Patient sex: M
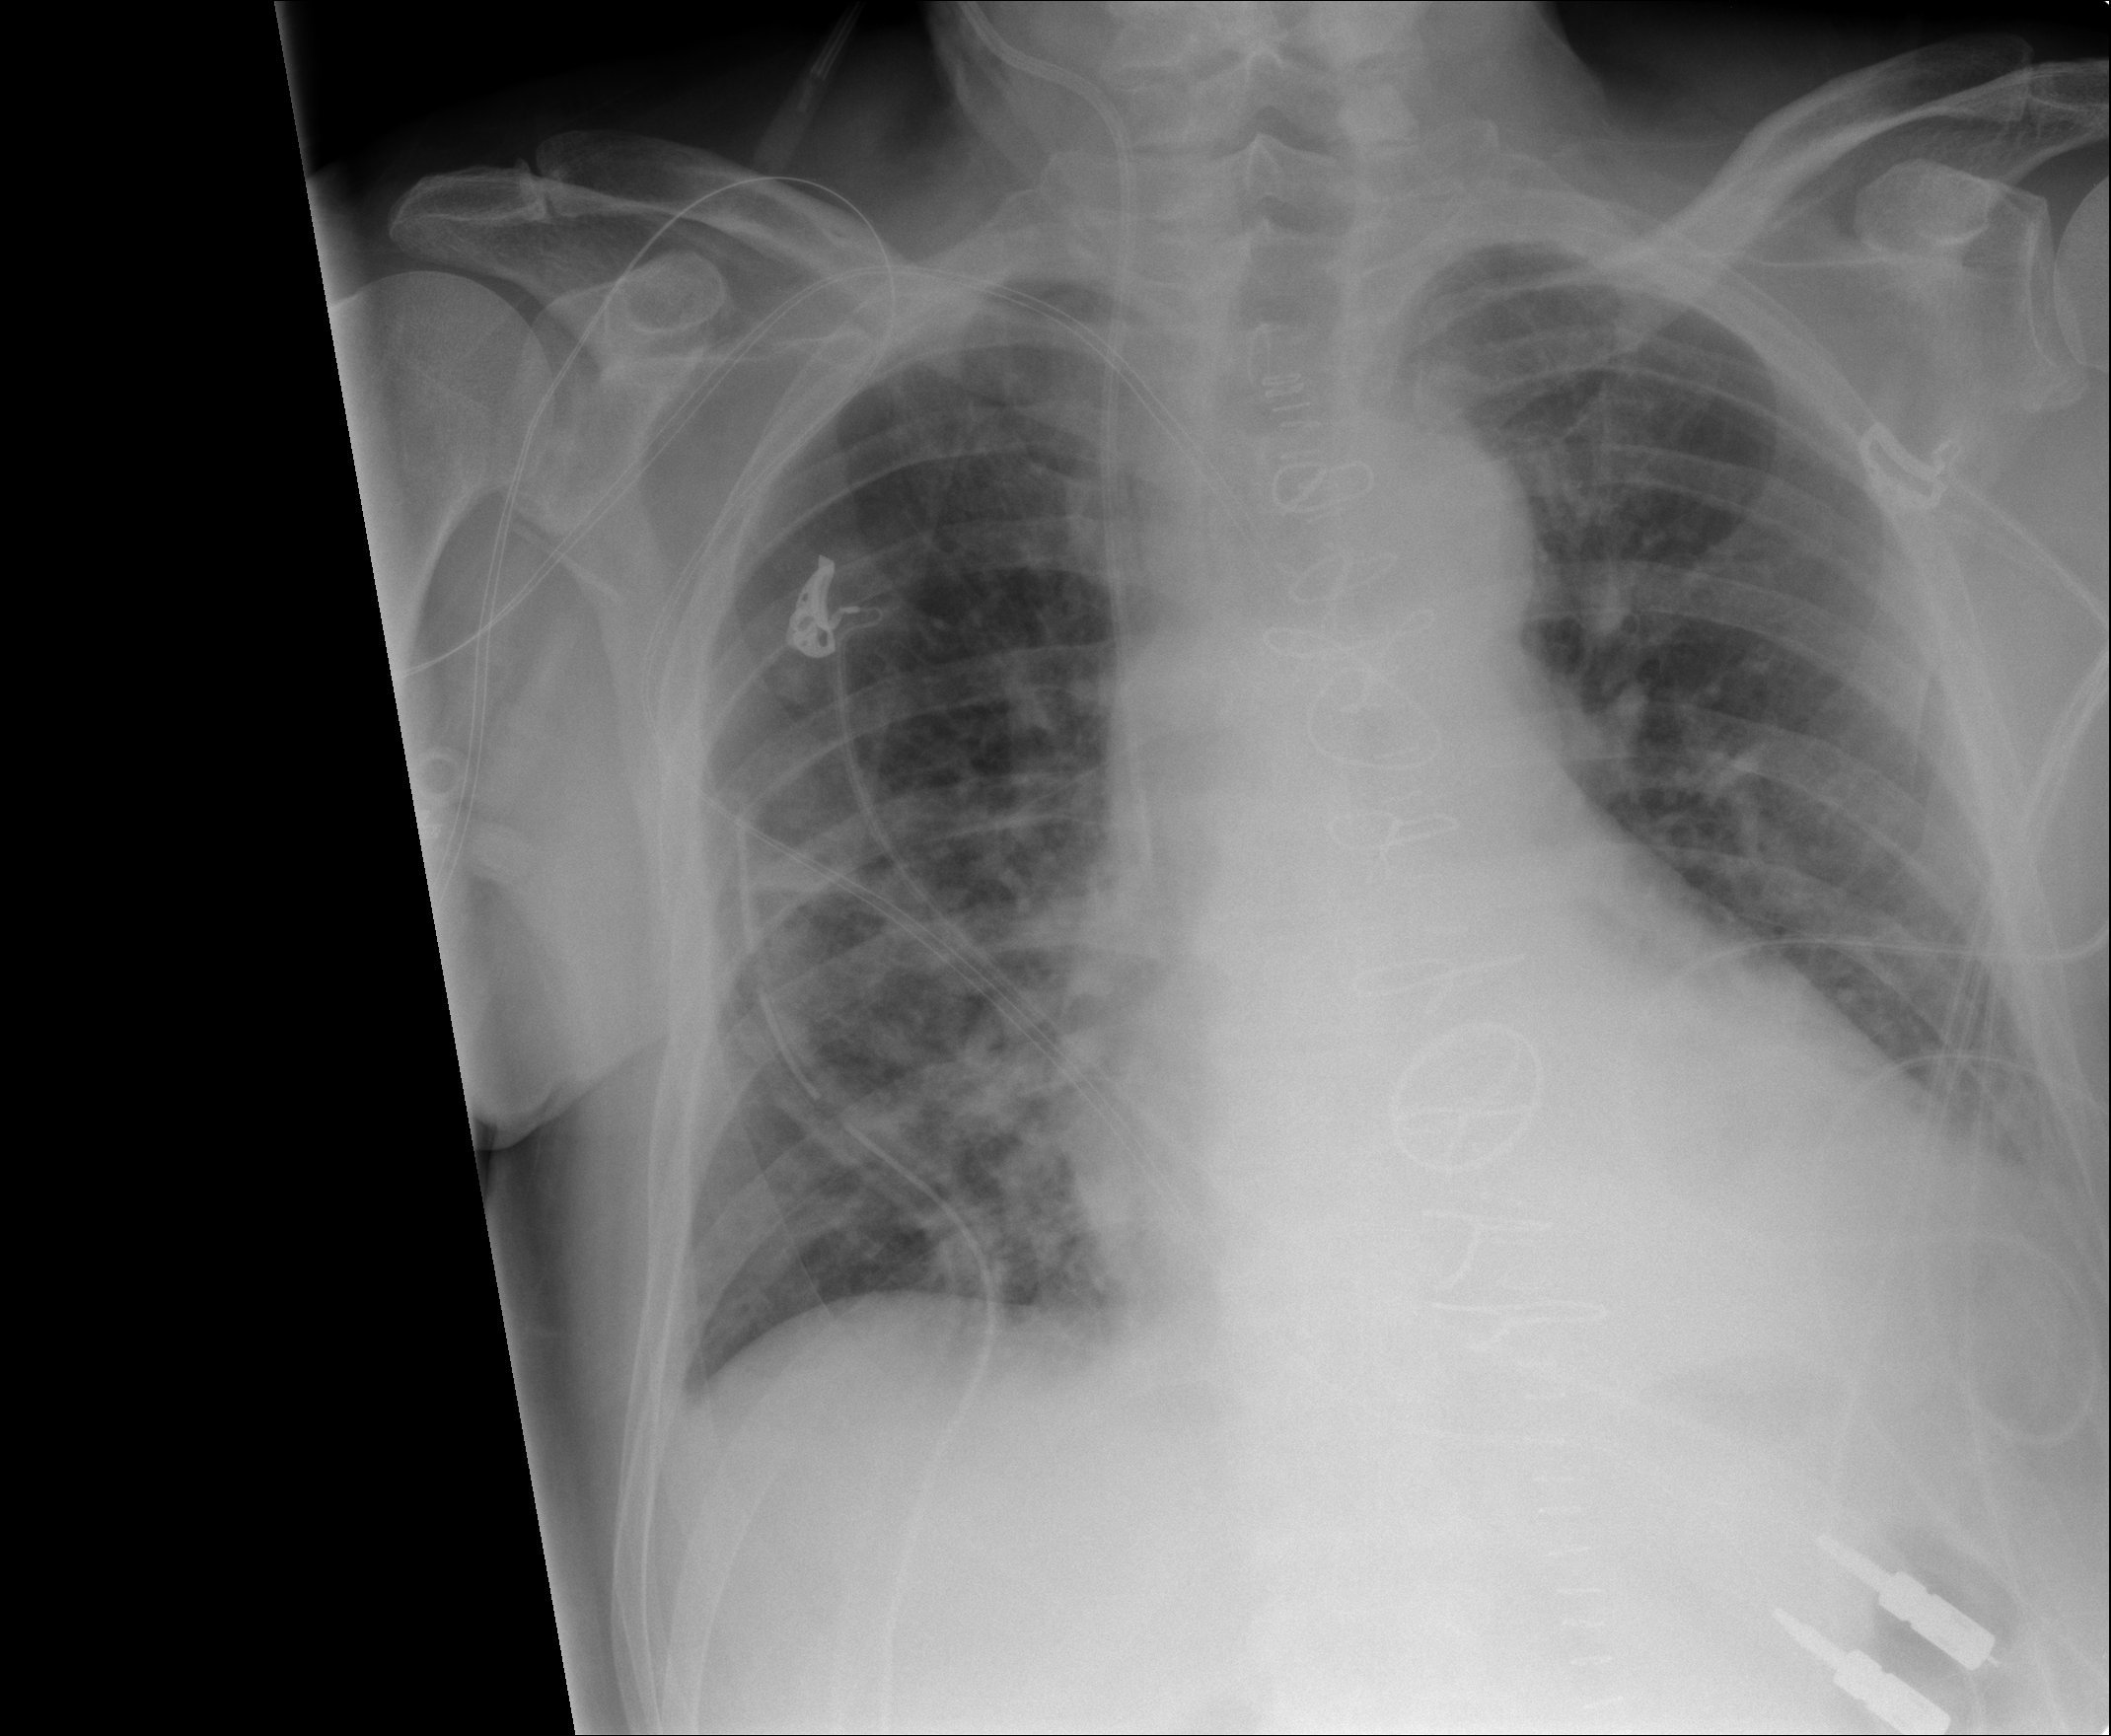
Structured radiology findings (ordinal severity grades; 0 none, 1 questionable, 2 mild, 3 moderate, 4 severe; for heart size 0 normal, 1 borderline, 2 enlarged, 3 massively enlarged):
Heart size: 2
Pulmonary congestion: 0
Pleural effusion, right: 0
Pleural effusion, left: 2
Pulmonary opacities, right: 2
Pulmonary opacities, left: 0
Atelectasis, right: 2
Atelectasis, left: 2